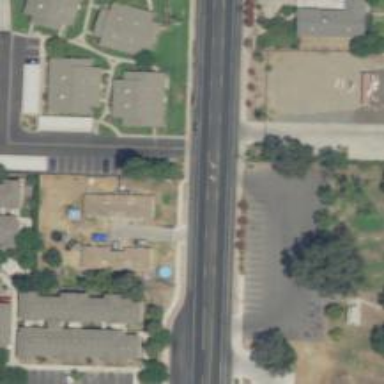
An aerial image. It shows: Secondary road with asphalt surface.